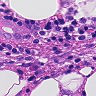
Metastatic tissue present: yes